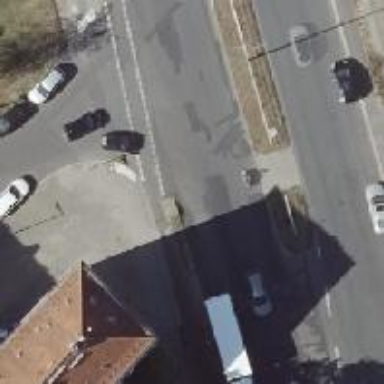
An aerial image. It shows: Unmarked crossing with pedestrian island.